Aerial crown-view tile of a tropical tree (Barro Colorado Island, Panama), acquired 20250414:
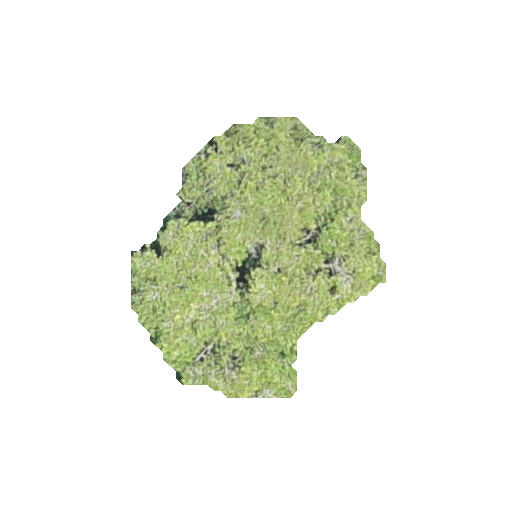
Species: Sloanea terniflora
GBIF accepted scientific name: Sloanea terniflora
Crown area: 71.39 m²